Field crop: maize
Growth stage: 2
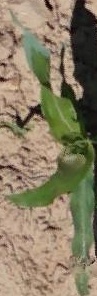
Species: maize